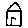
Label: house